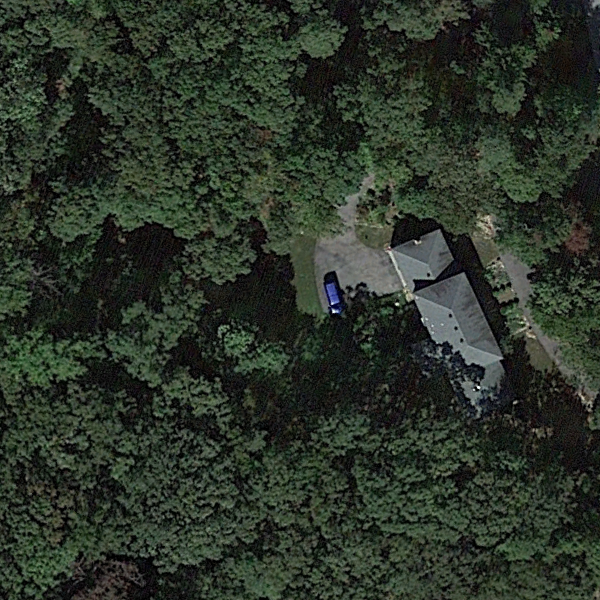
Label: SparseResidential